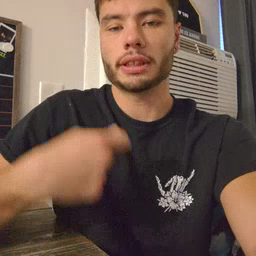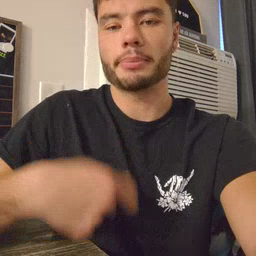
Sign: zipper